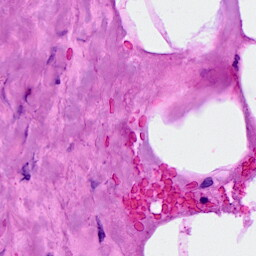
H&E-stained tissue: Breast